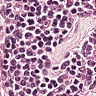
Metastatic tissue present: no